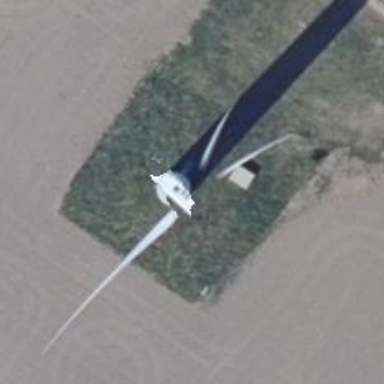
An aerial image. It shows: Wind generator powered by Vestas horizontal axis wind turbine.